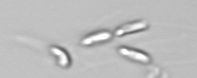
Label: Dinobryon